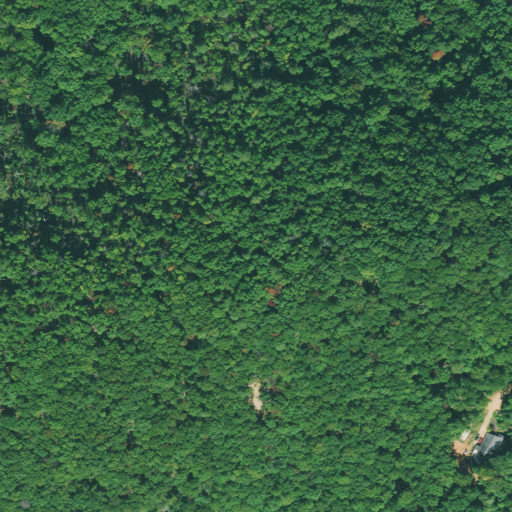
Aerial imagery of mountain in South Carolina named Piney Mountain containing deciduous forest, mixed forest, and open development